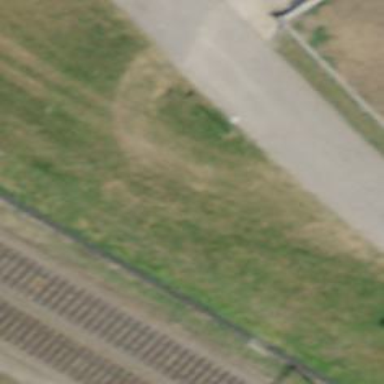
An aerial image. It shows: Charging station.